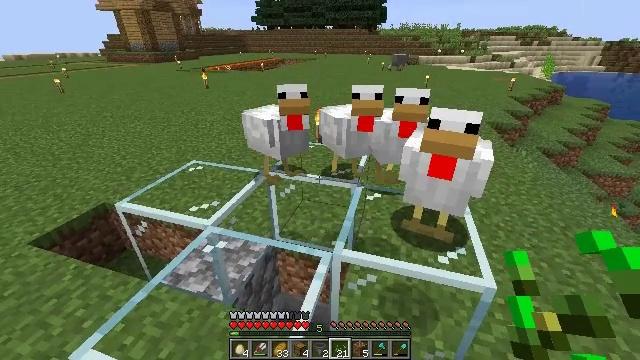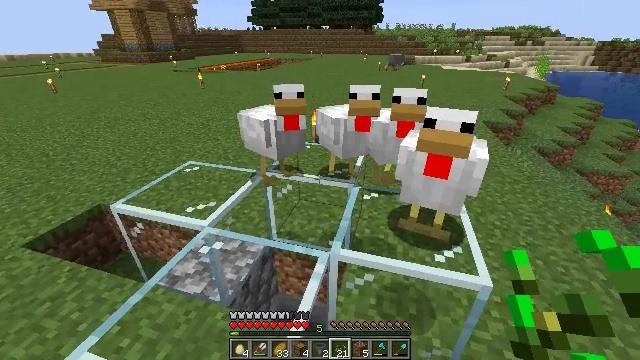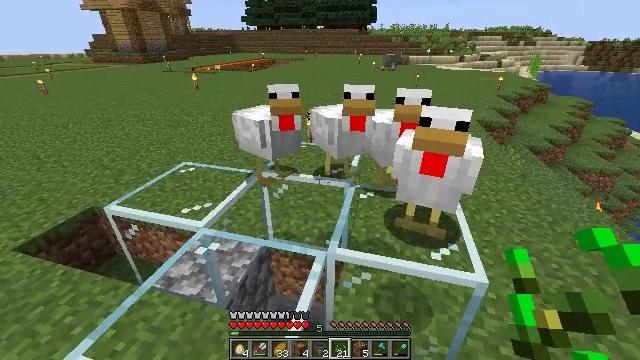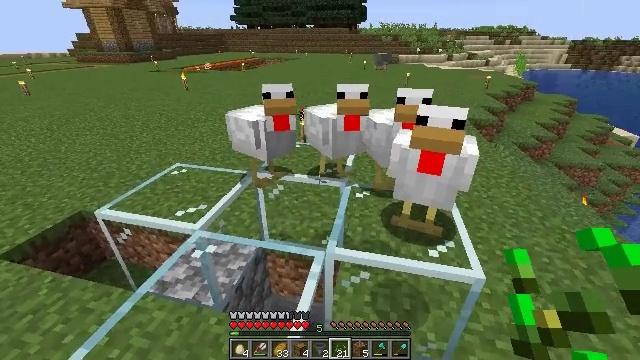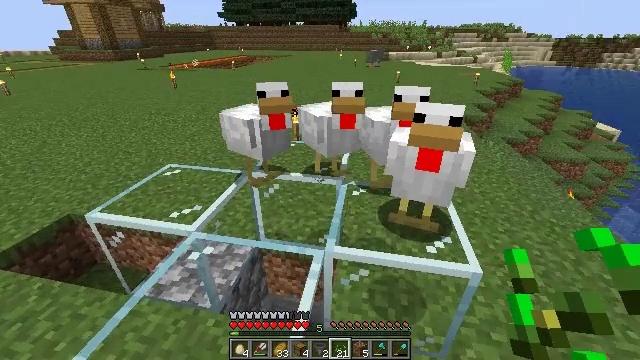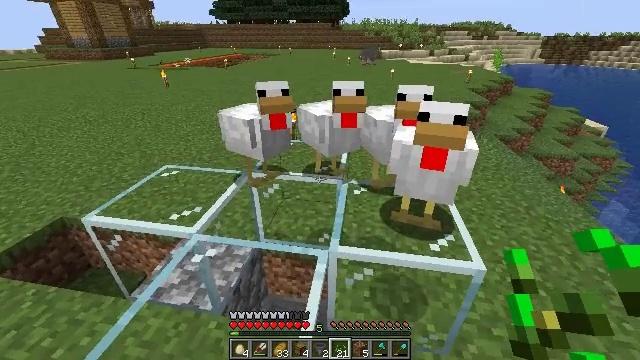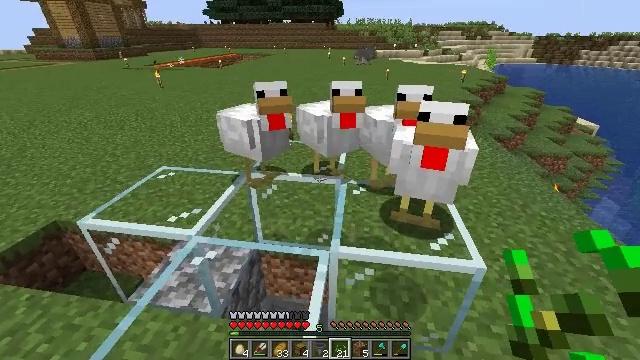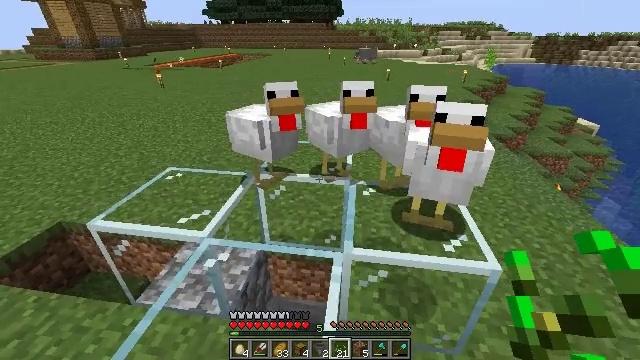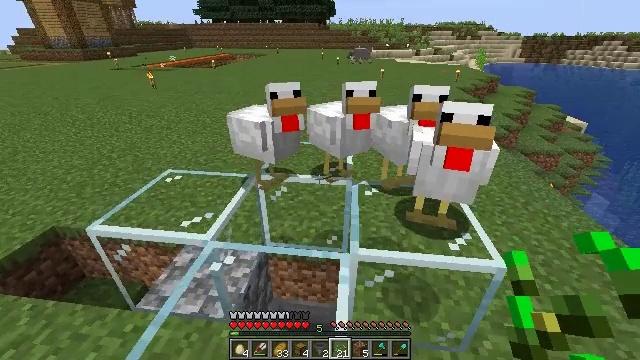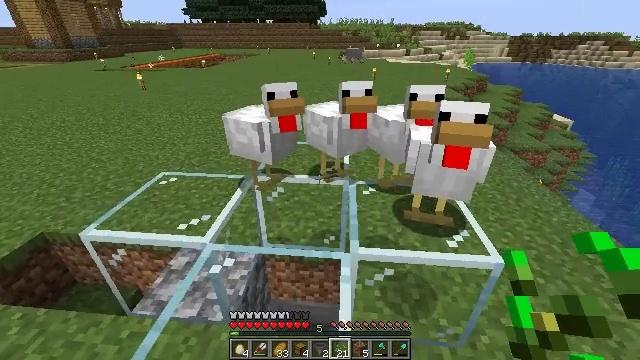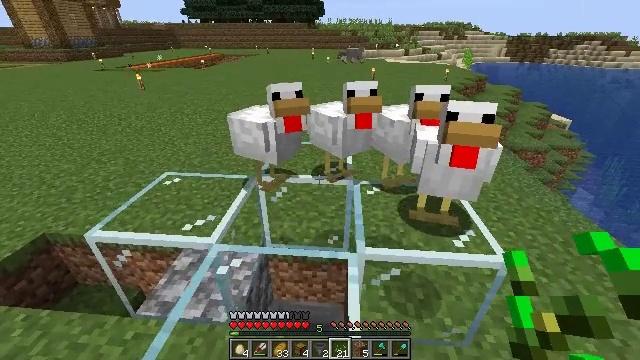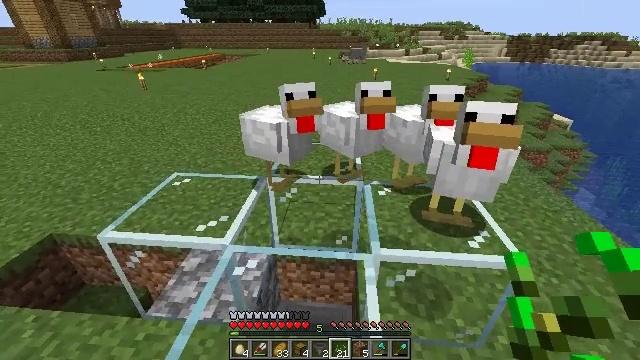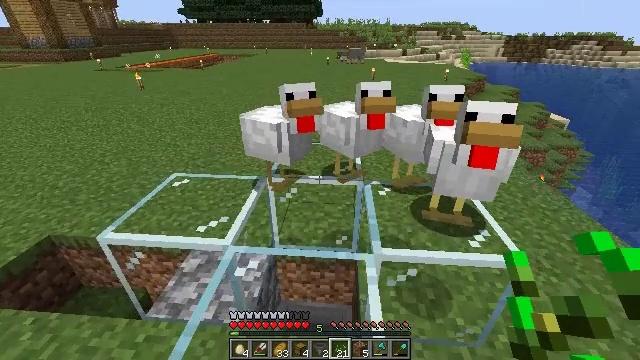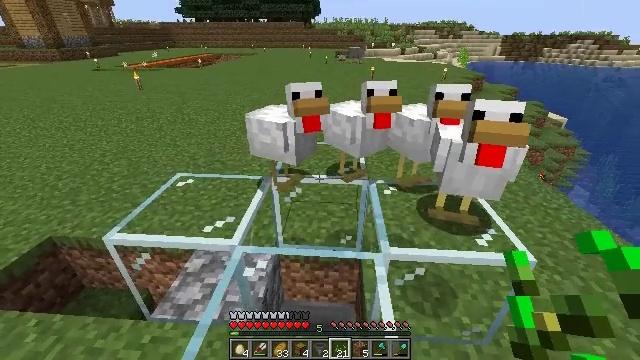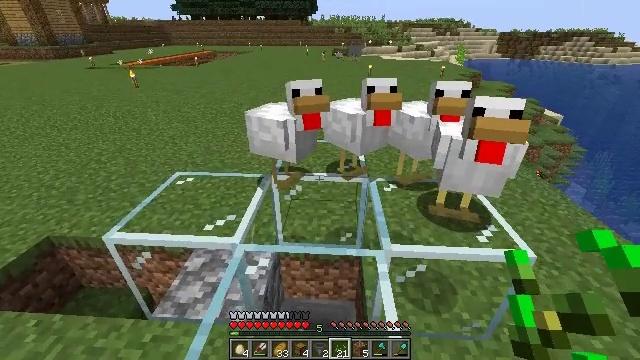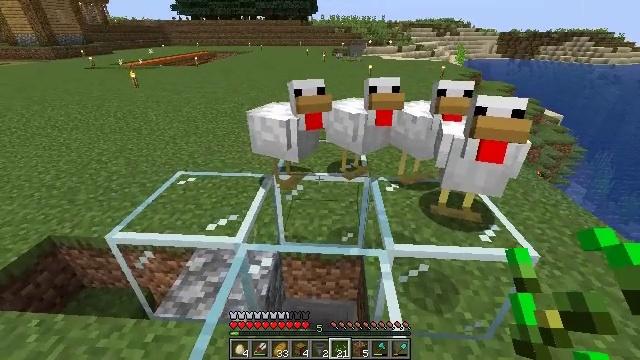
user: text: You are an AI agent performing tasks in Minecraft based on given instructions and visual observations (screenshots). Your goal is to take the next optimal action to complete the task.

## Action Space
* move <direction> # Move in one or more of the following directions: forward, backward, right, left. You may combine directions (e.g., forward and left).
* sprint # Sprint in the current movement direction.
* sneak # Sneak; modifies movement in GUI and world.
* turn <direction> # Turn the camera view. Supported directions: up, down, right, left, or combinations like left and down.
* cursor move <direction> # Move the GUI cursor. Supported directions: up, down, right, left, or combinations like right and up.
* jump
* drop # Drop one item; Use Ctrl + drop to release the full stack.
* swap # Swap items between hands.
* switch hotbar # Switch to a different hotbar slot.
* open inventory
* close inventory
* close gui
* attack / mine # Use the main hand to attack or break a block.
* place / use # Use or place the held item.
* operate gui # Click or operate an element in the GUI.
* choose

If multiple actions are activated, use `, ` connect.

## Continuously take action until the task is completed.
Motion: motion action
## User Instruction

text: Kill a zombie.
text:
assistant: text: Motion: sneak
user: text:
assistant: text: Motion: move left, sneak, turn right
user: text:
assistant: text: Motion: move left, sneak, turn right
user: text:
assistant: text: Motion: move left, sneak, turn right
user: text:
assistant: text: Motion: move left, sneak, turn right
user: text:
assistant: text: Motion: move left, sneak, turn right
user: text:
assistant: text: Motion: move left, sneak
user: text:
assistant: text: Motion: move left, sneak, turn right
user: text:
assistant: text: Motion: move left, sneak, turn right
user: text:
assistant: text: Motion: move left, sneak
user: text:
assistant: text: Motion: move left, sneak
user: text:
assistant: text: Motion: move left, sneak
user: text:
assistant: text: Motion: sneak
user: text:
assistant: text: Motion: sneak
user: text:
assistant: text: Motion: sneak
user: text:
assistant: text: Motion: sneak
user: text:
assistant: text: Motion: sneak
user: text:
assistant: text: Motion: sneak
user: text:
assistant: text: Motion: move forward, sneak
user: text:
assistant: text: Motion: move forward, sneak
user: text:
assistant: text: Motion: move forward, sneak
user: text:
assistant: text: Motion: move forward, sneak
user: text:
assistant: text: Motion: move forward, sneak
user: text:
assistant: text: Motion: move forward, sneak
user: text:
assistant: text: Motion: move forward, sneak
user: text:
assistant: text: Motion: move forward, sneak, turn down
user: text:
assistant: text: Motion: move forward and move left, sneak
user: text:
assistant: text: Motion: move forward and move left, sneak
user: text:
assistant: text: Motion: move forward and move left, sneak
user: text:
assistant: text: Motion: move forward and move left, sneak, turn down